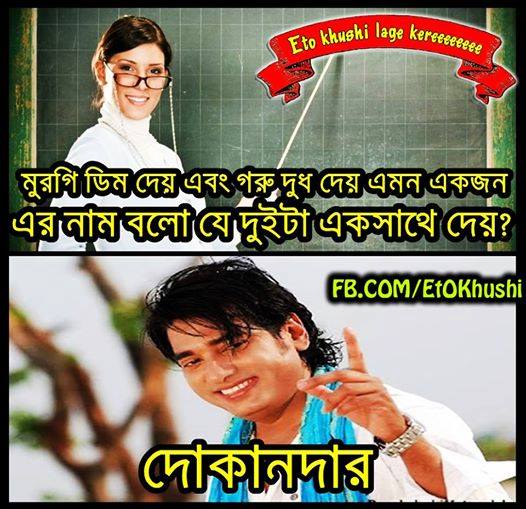
Caption: মুরগি ডিম দেয় গরু দুধ দেয় এমন একজন এর নাম বলো যে দুইটা একসাথে দেয়? দোকানদার
Label: non-hate